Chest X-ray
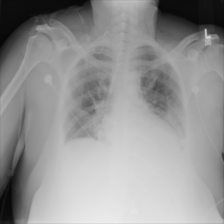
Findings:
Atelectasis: positive
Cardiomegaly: negative
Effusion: positive
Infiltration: positive
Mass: negative
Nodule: negative
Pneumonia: negative
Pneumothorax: negative
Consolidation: positive
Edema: negative
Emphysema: positive
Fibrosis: negative
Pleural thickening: negative
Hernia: negative